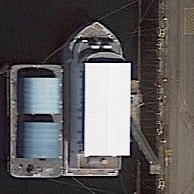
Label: civil